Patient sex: M
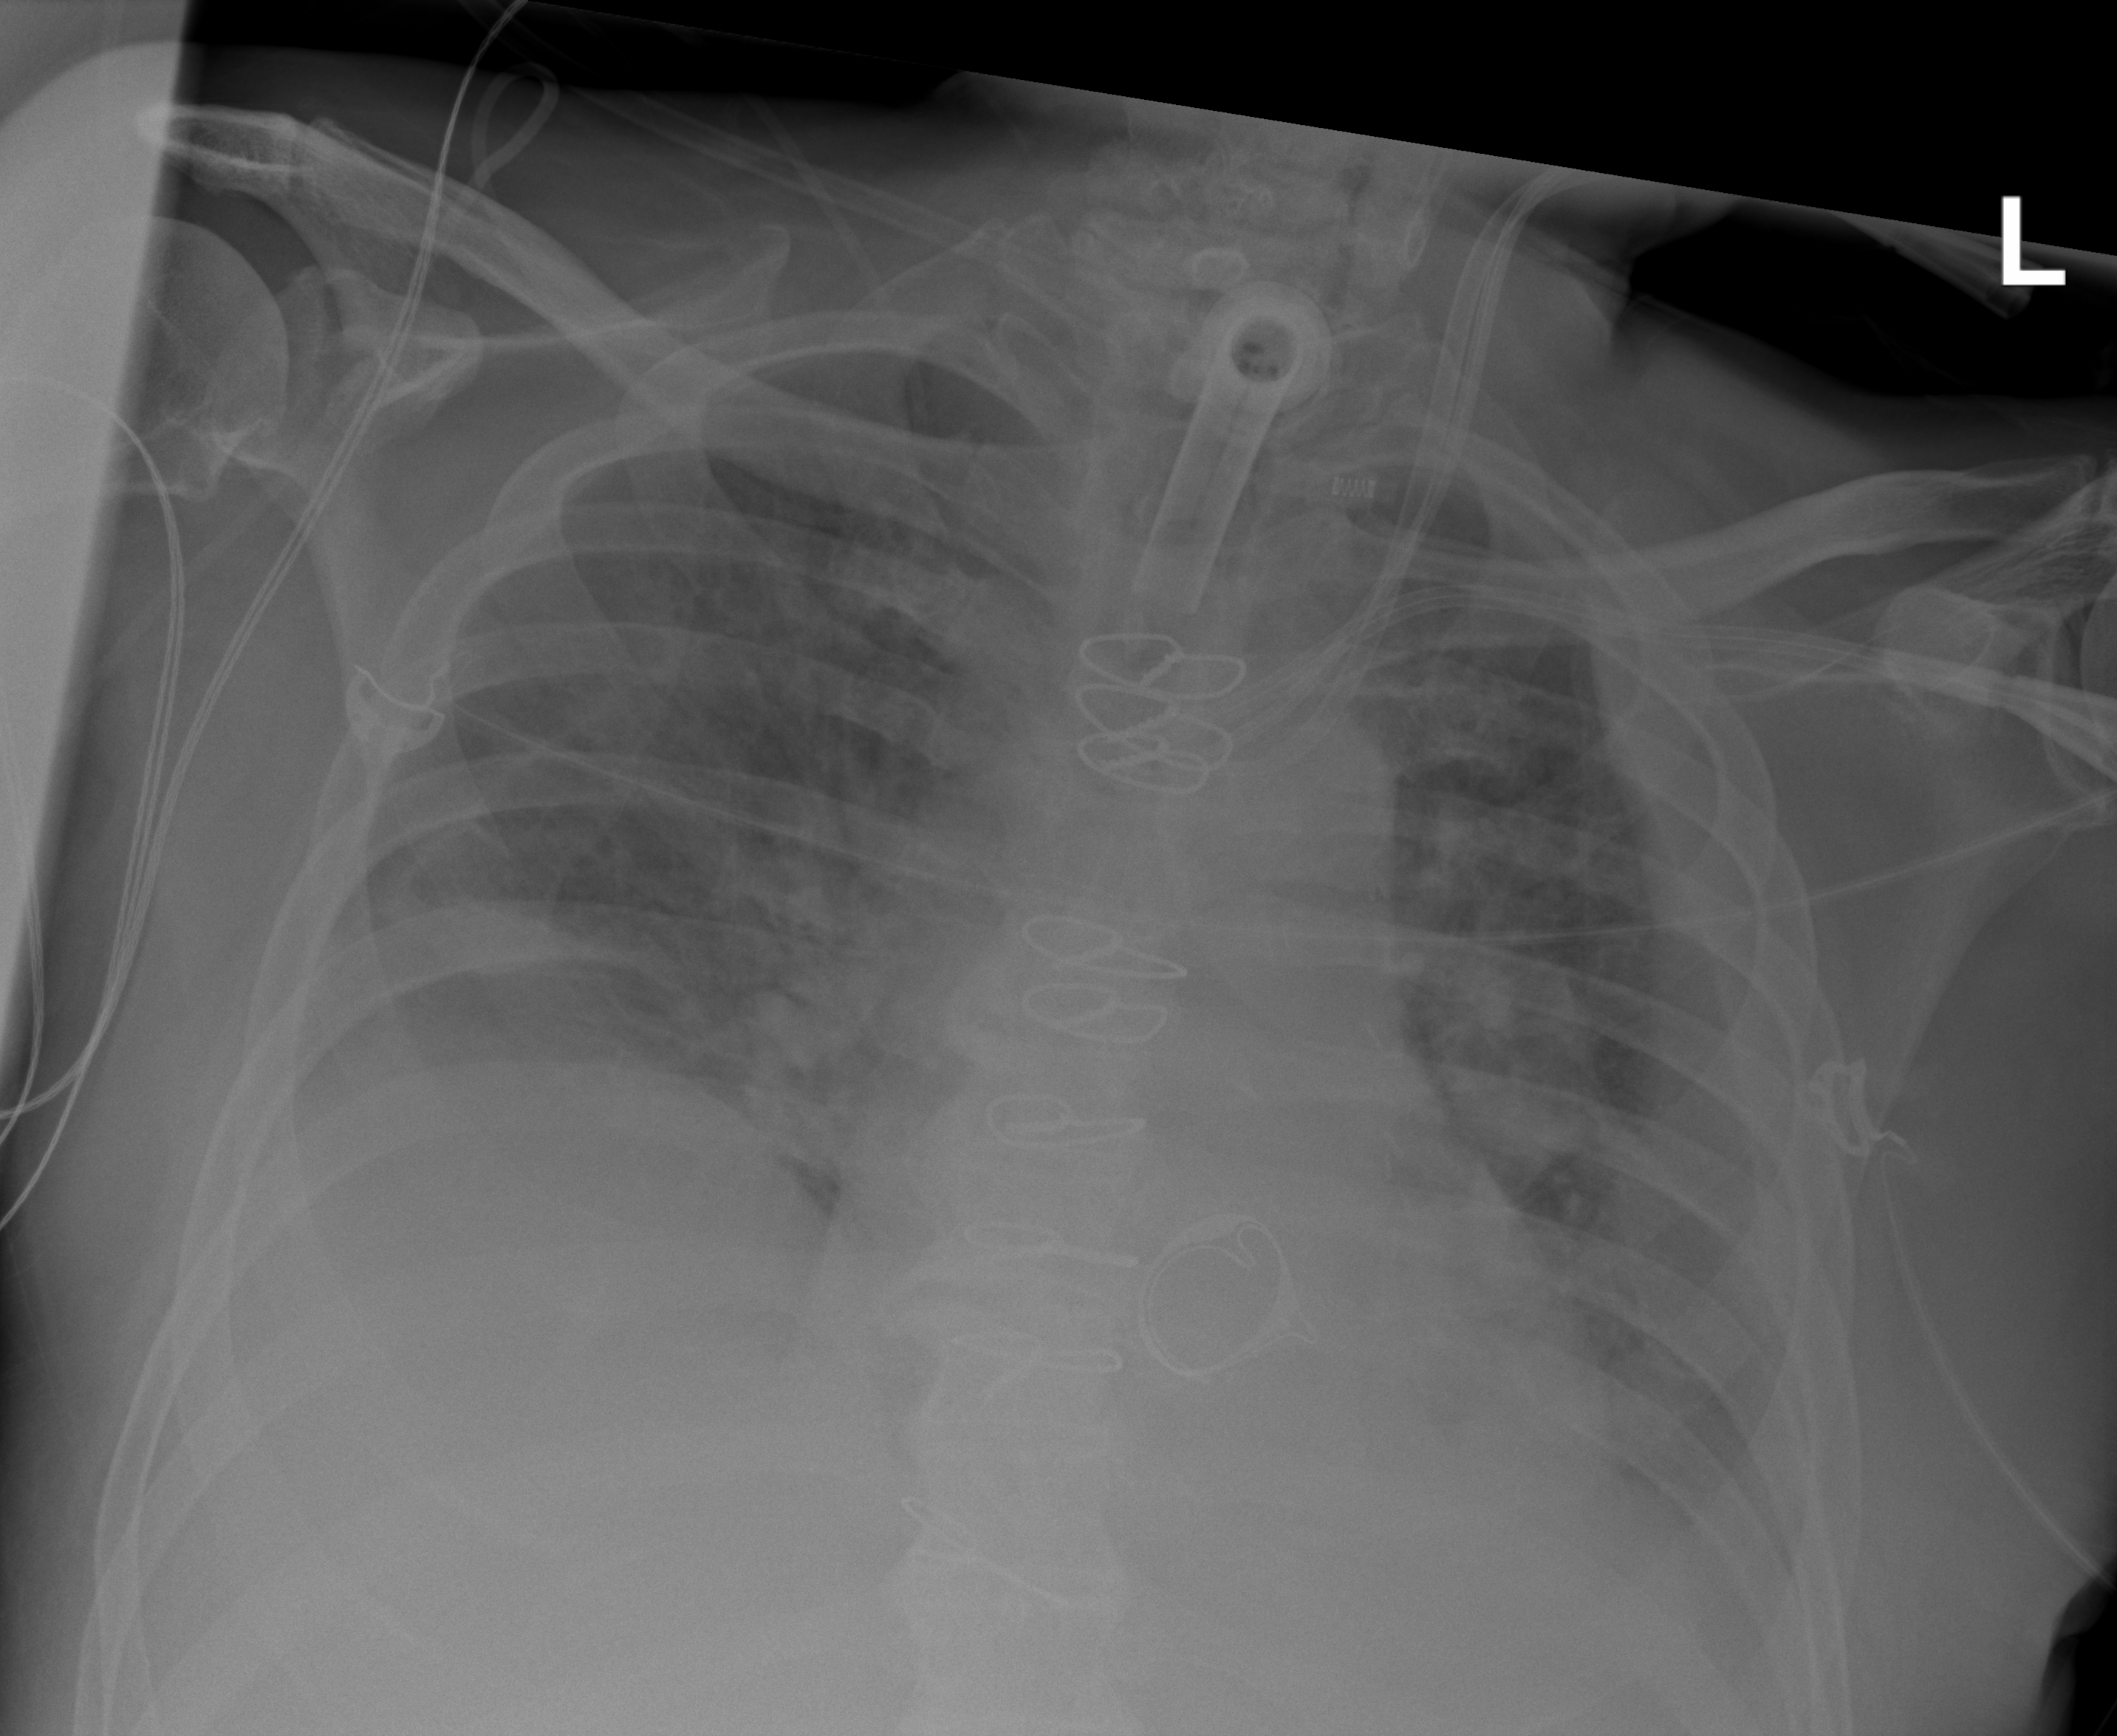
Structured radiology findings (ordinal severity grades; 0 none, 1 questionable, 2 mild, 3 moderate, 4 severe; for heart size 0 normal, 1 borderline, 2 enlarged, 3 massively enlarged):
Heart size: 1
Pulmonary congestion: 2
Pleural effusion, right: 3
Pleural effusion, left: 2
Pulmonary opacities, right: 3
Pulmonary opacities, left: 3
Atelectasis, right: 2
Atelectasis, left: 2